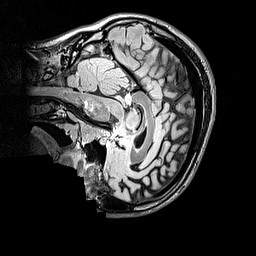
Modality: FLAIR
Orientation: sagittal
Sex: male
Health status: ill
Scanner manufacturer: siemens
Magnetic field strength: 3 T
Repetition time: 5 s
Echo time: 0.388 s